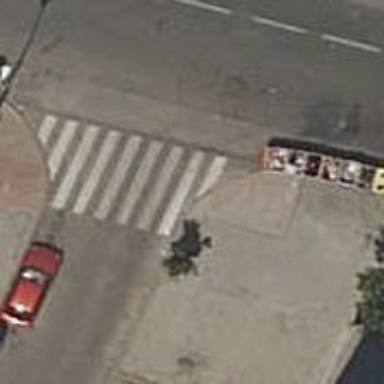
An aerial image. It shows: Uncontrolled road crossing.